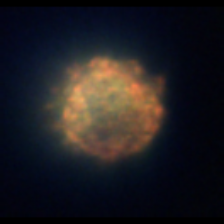
Taxon: Ciliates
Group: Other